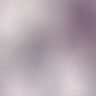
Metastatic tissue present: no